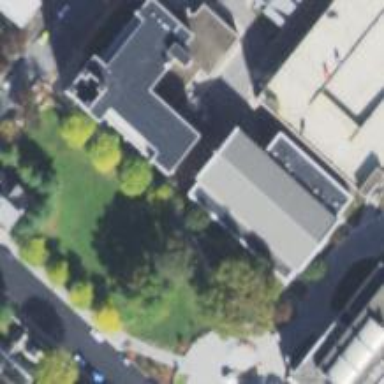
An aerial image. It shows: Arts centre.